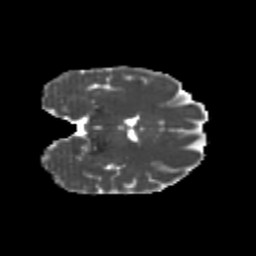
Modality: MD
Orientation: coronal
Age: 20
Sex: female
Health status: healthy
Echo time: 0.074 s